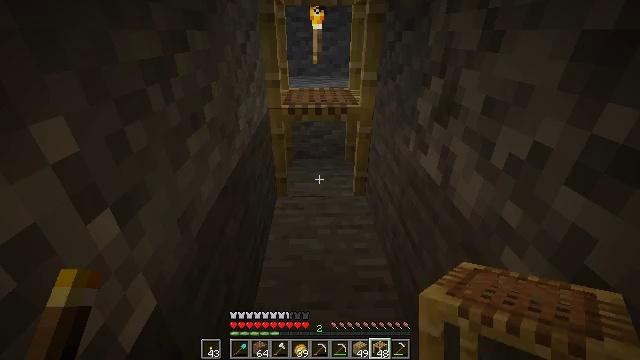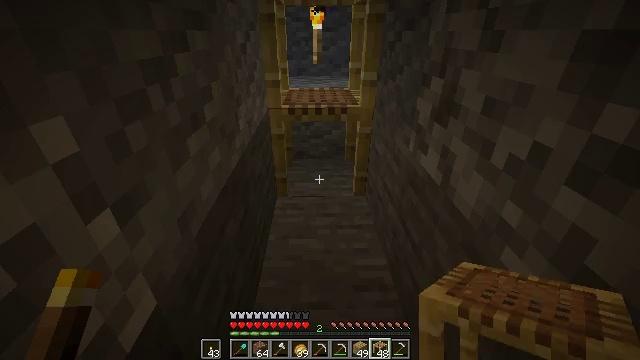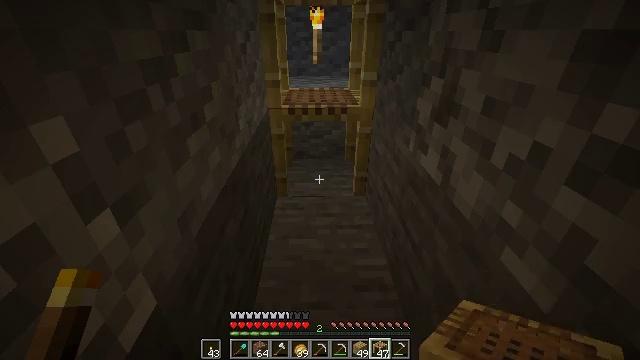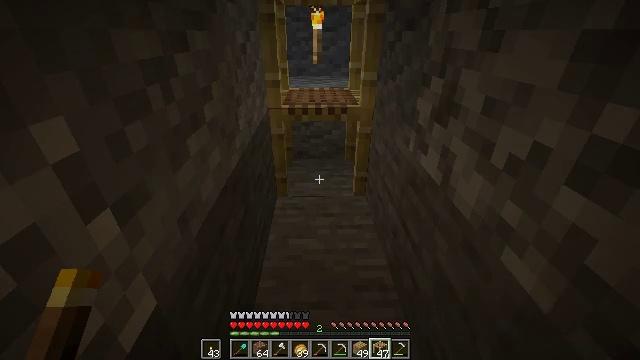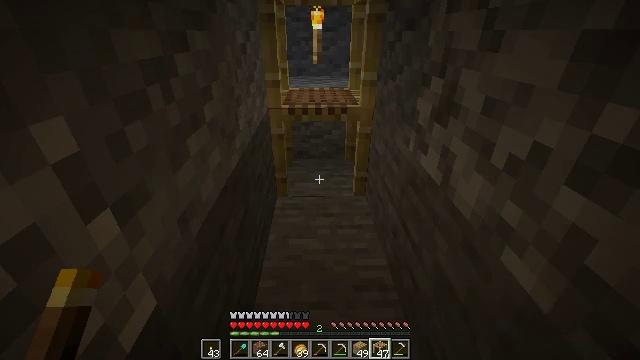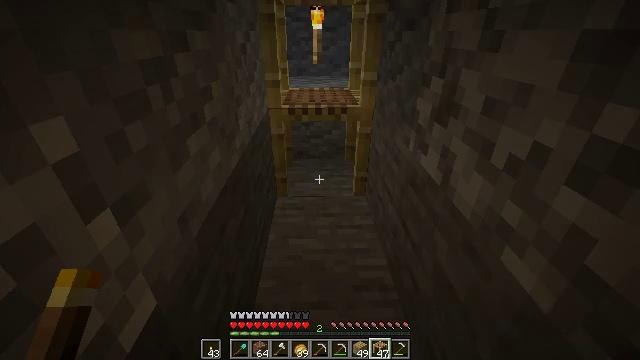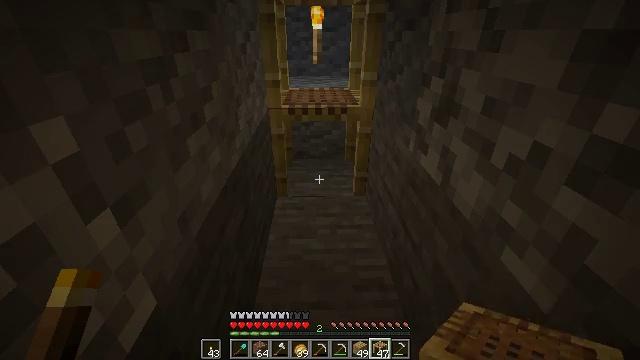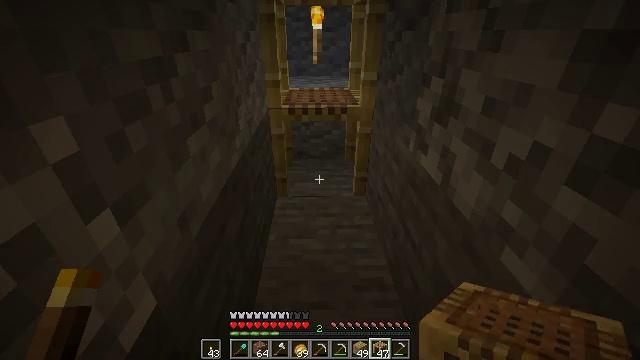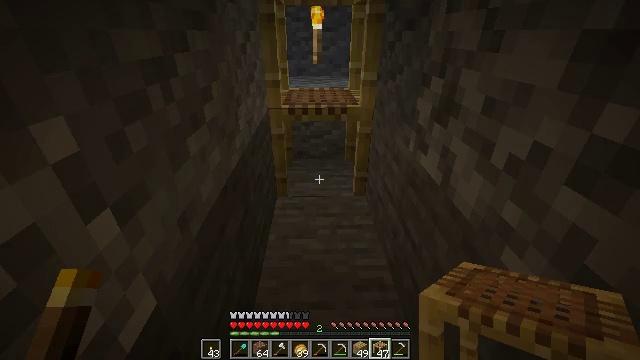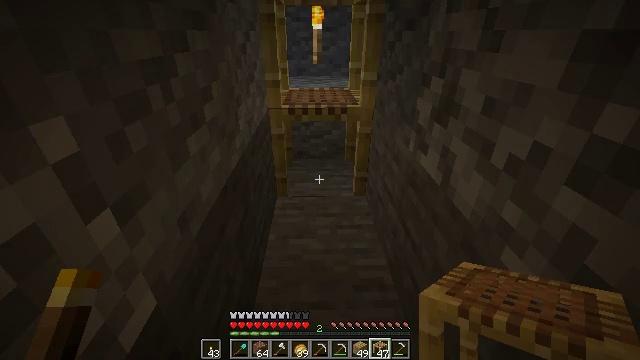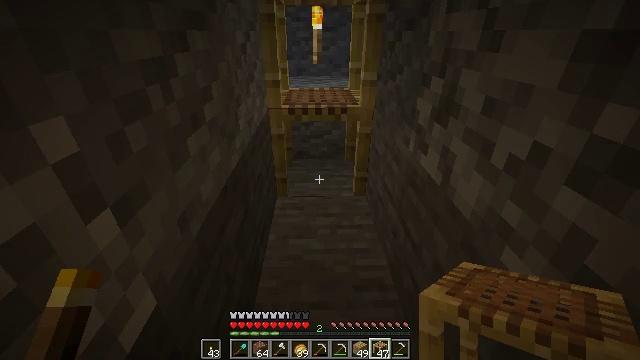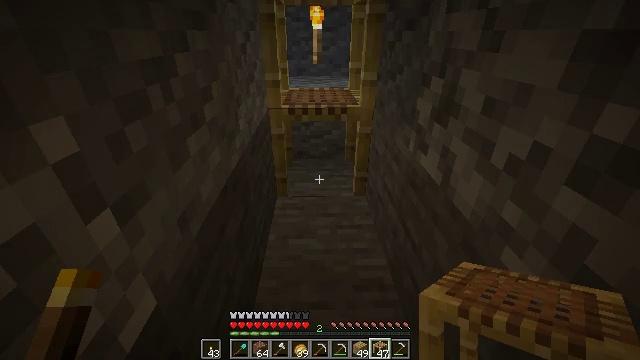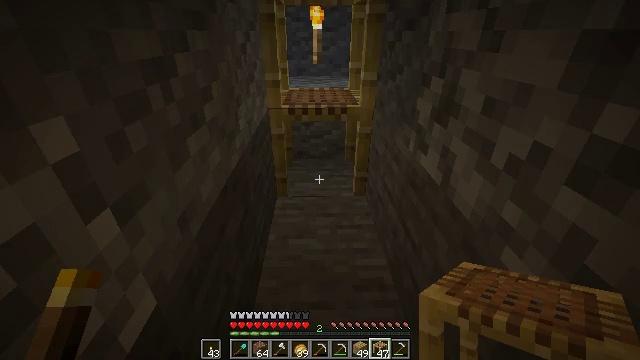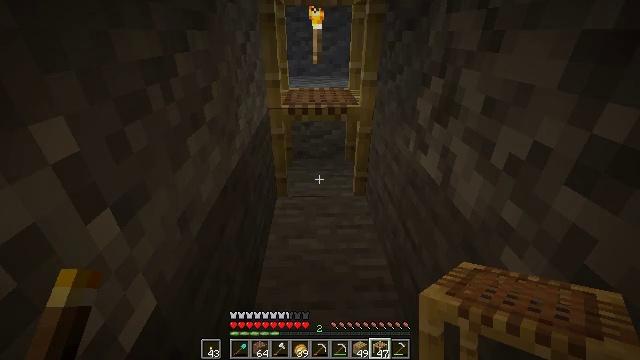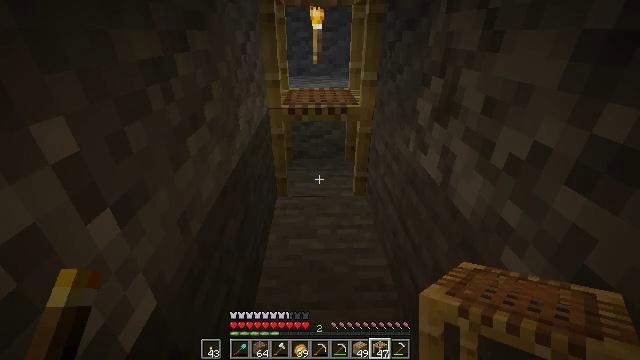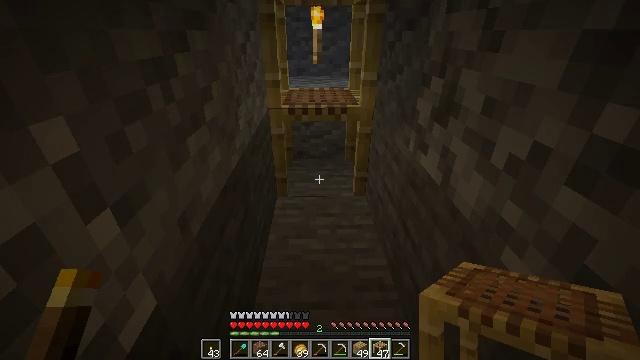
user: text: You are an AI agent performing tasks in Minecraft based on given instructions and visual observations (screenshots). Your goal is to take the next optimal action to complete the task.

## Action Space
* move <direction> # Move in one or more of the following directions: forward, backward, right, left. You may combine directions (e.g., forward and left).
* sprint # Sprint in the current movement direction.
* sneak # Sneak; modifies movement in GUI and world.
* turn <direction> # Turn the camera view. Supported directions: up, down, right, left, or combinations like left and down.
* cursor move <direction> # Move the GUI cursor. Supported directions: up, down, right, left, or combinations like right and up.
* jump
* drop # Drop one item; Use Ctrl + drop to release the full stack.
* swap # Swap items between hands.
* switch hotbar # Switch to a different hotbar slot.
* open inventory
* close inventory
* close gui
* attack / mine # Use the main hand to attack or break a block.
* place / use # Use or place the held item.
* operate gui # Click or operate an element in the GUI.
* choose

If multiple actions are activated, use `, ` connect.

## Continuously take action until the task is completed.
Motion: motion action
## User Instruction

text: Break the scaffolding for reuse.
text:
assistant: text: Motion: use / place
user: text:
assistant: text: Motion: use / place
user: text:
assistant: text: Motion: use / place
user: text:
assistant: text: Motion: no_op
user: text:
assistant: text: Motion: use / place
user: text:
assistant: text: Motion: use / place
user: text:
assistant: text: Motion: use / place
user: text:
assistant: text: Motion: use / place
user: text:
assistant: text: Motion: use / place
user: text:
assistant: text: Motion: use / place
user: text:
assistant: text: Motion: use / place
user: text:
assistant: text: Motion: use / place
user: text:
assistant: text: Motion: use / place
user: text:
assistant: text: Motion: no_op
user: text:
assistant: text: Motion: use / place
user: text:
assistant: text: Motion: use / place
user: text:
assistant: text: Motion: use / place
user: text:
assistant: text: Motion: no_op
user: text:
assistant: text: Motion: no_op
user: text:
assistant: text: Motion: no_op
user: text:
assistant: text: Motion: no_op
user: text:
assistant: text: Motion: no_op
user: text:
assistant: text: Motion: no_op
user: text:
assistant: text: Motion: no_op
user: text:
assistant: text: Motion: no_op
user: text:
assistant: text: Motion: no_op
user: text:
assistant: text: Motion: no_op
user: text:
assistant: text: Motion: no_op
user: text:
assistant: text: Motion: no_op
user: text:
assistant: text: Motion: no_op